Chest X-ray:
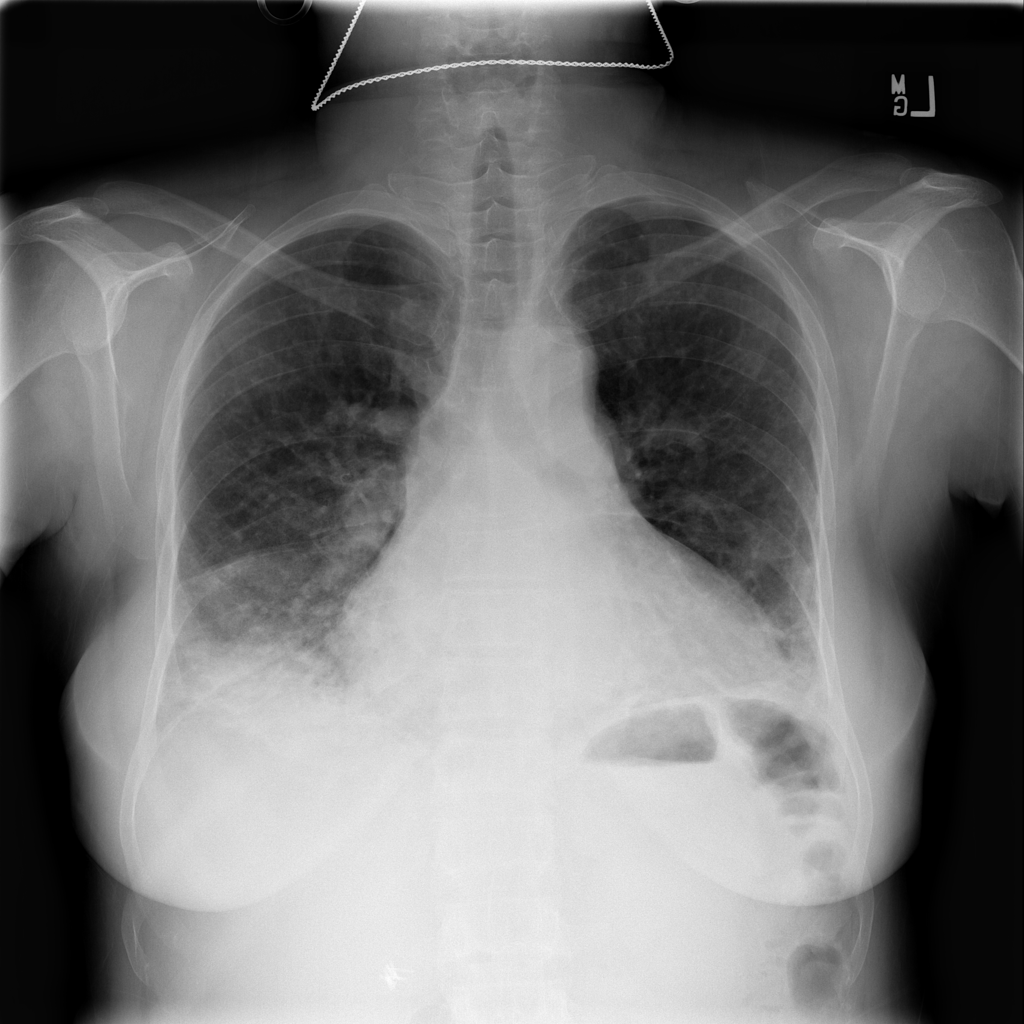
Findings: Consolidation, Effusion, Cardiomegaly
No abnormal finding: no